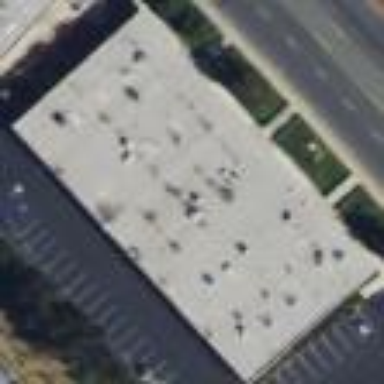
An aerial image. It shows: Industrial building.